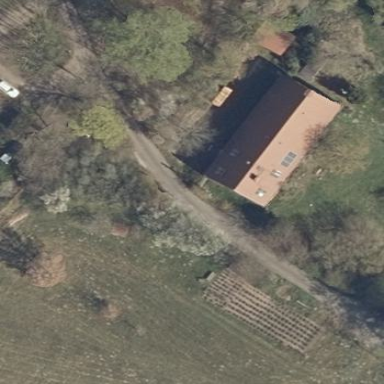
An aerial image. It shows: Detached building with gabled roof.